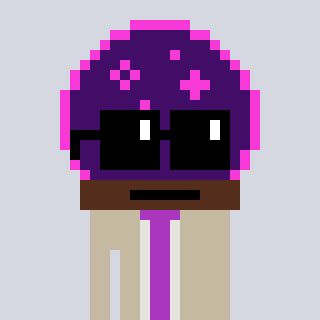
a pixel art character with square black sunglasses, a crystalball-shaped head and a bege-colored body on a cool background